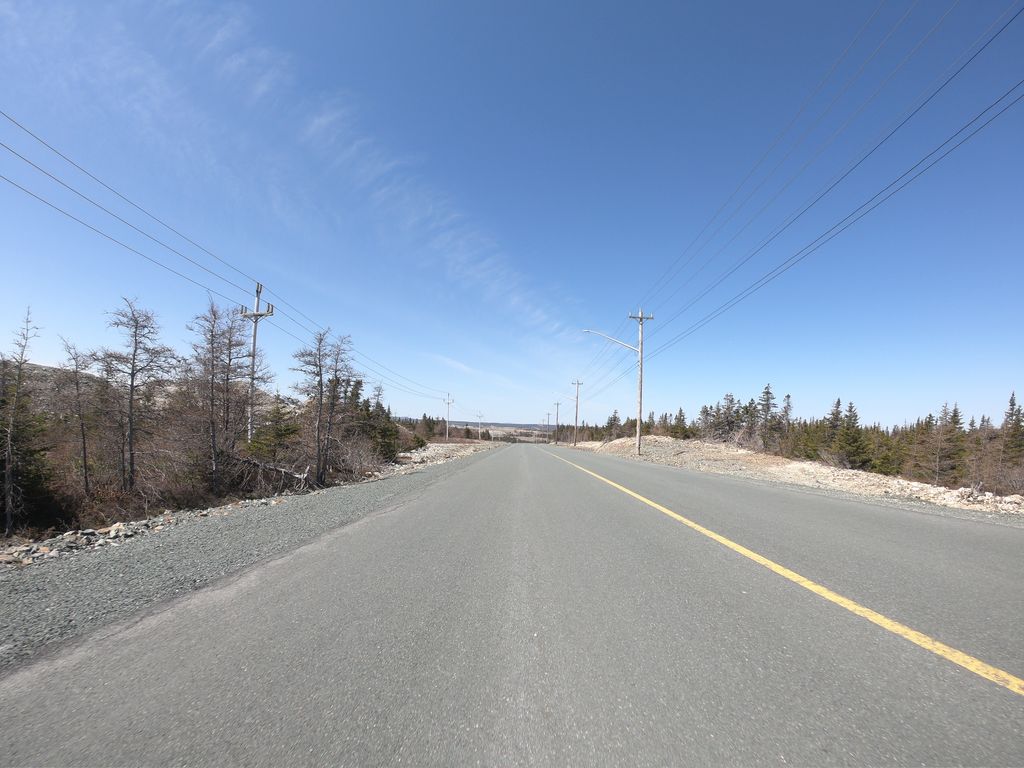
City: st_johns